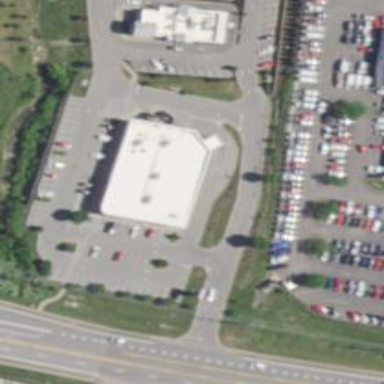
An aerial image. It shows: Parking area with asphalt surface.